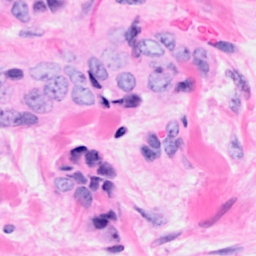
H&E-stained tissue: Breast